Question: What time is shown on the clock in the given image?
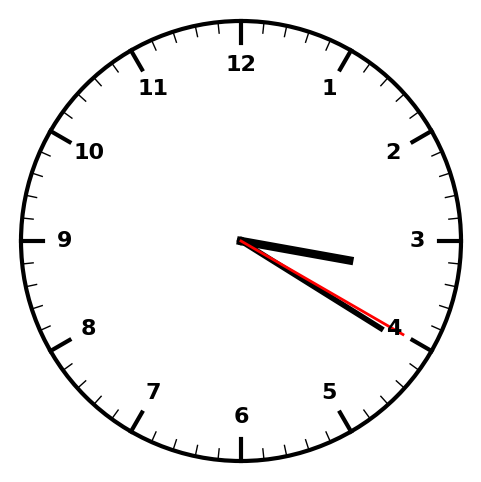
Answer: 03:20:20